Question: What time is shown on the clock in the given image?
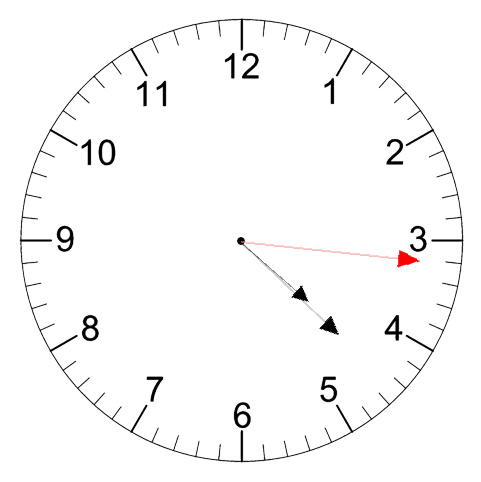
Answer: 04:22:16